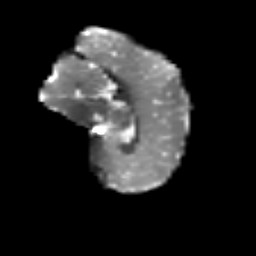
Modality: T2w
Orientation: sagittal
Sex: male
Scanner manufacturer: siemens
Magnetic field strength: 3 T
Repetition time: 5 s
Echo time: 0.071 s